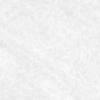
Label: no_change